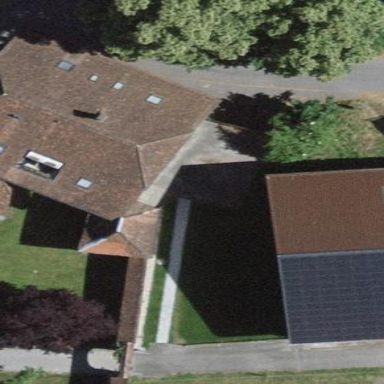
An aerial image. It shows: Residential building.